Question:
Hello guys,
My problem is how can I fill the outer portion of the frame. I need to show the camera moments inside the frame only. The rest of the portion will filled up with the color what we choose to fill.
Here this is the whole background captured from the camera but I don't want this.
Please suggest me what I should do?
Your true guidance and support will be additional and your efforts will highly be appreciated once you're sure to done with this.
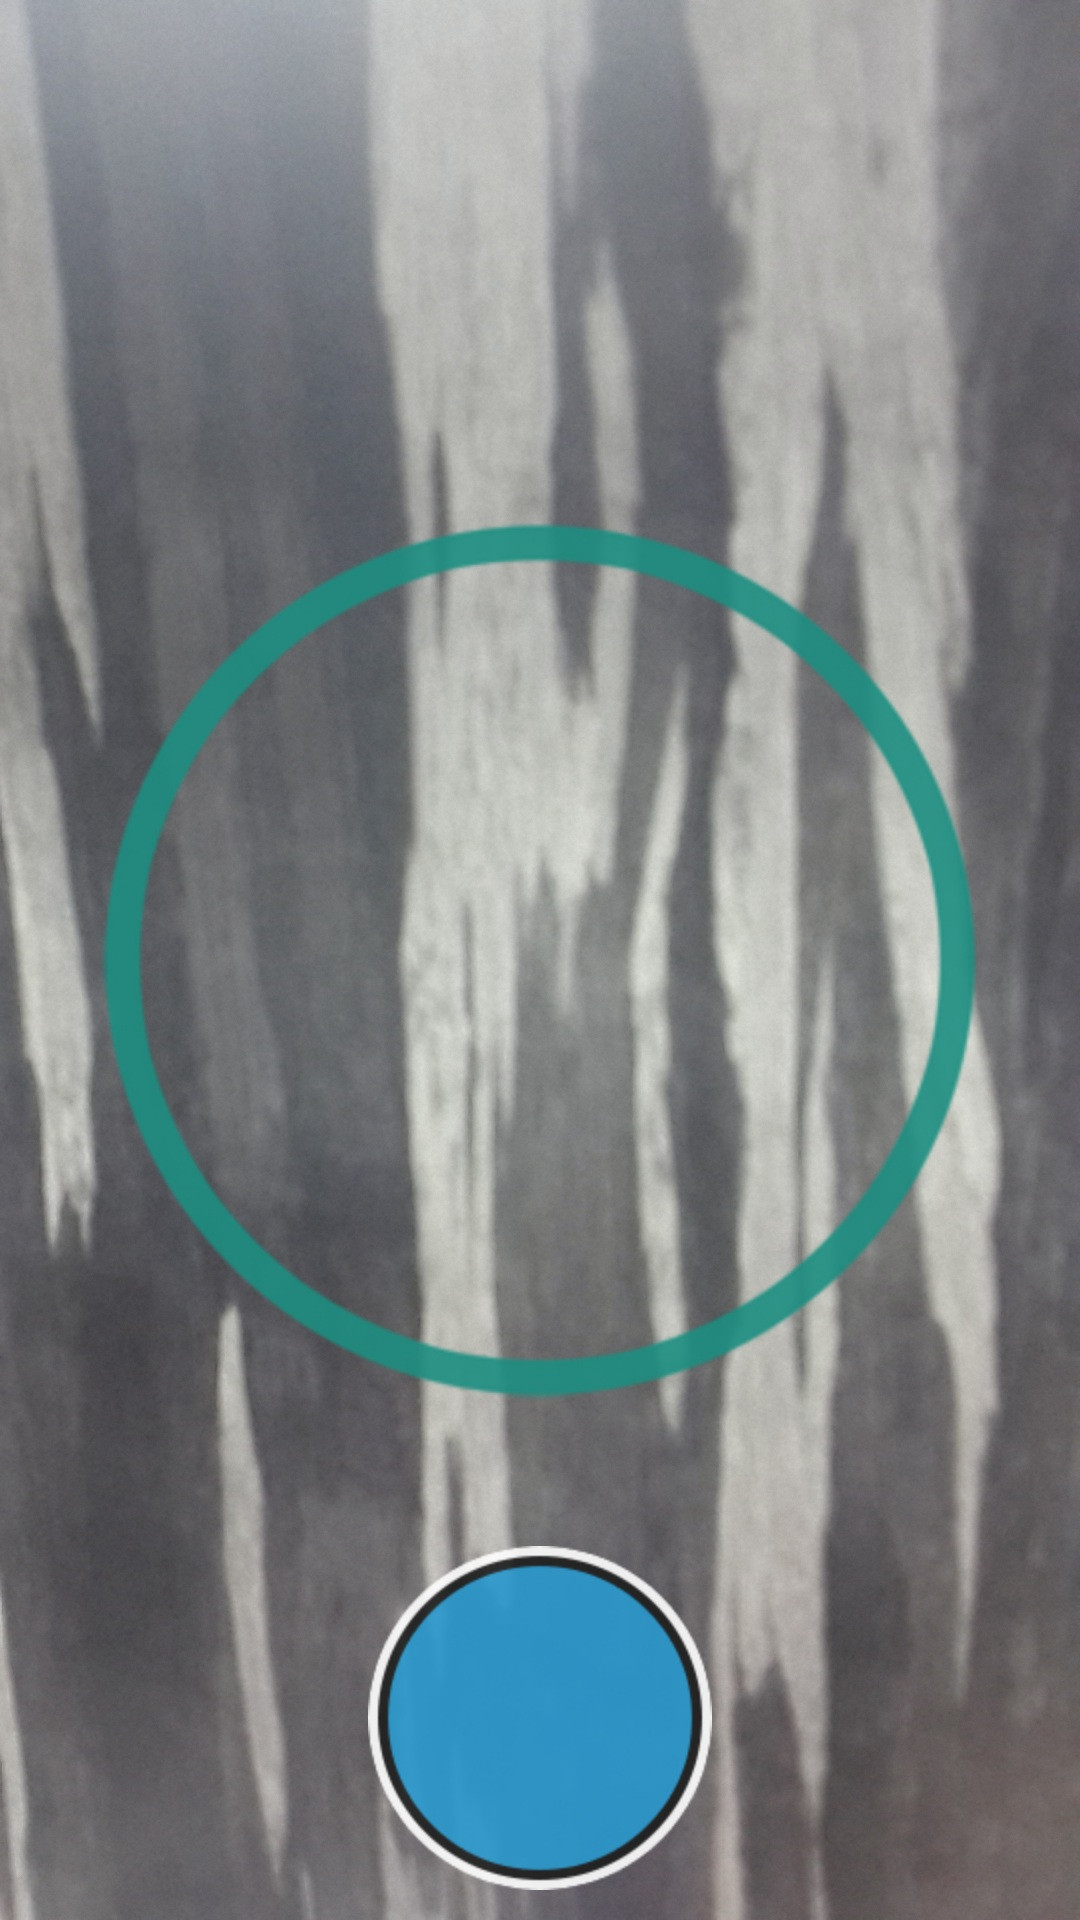
Answer: You have two options if you don't want the camera preview to fill the entire area covered by the SurfaceView:
1. Draw something on top of the SurfaceView.
2. Use OpenGL ES to render the camera preview in whatever shape you want.
Option #1 is pretty straightforward. The SurfaceView surface is composited below the View UI layer, so anything you draw in a View will appear on top (e.g. the blue circle in the image you included). Just draw opaque pixels everywhere you don't want the camera preview to appear. You should be able to use the SurfaceView's View by specifying a custom 'onDraw()'.
Option #2 is more involved, but does give you more flexibility in how you display the camera image. The "texture from camera" activity in <URL> demonstrates this.